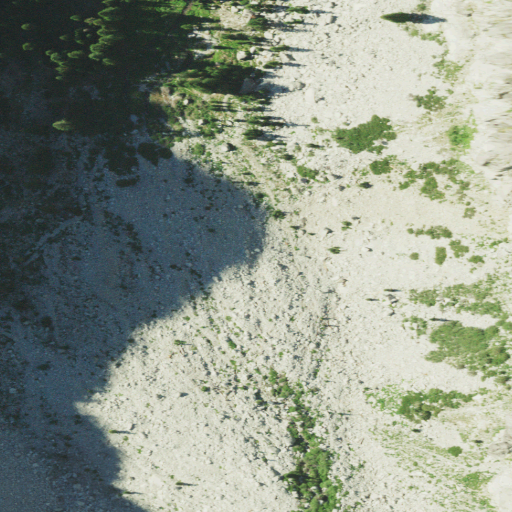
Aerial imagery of plain(s) in California named Grizzly Meadows containing shrub, open water, barren land, evergreen forest, high intensity development, medium intensity development, herbaceous wetlands, snow, low intensity development, and open development